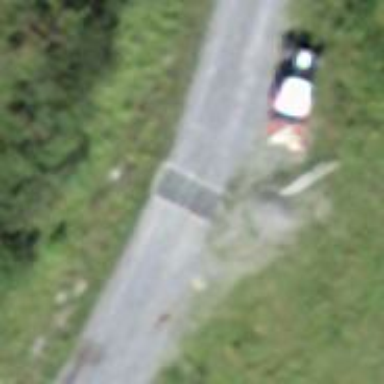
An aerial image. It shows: Cattle grid barrier.